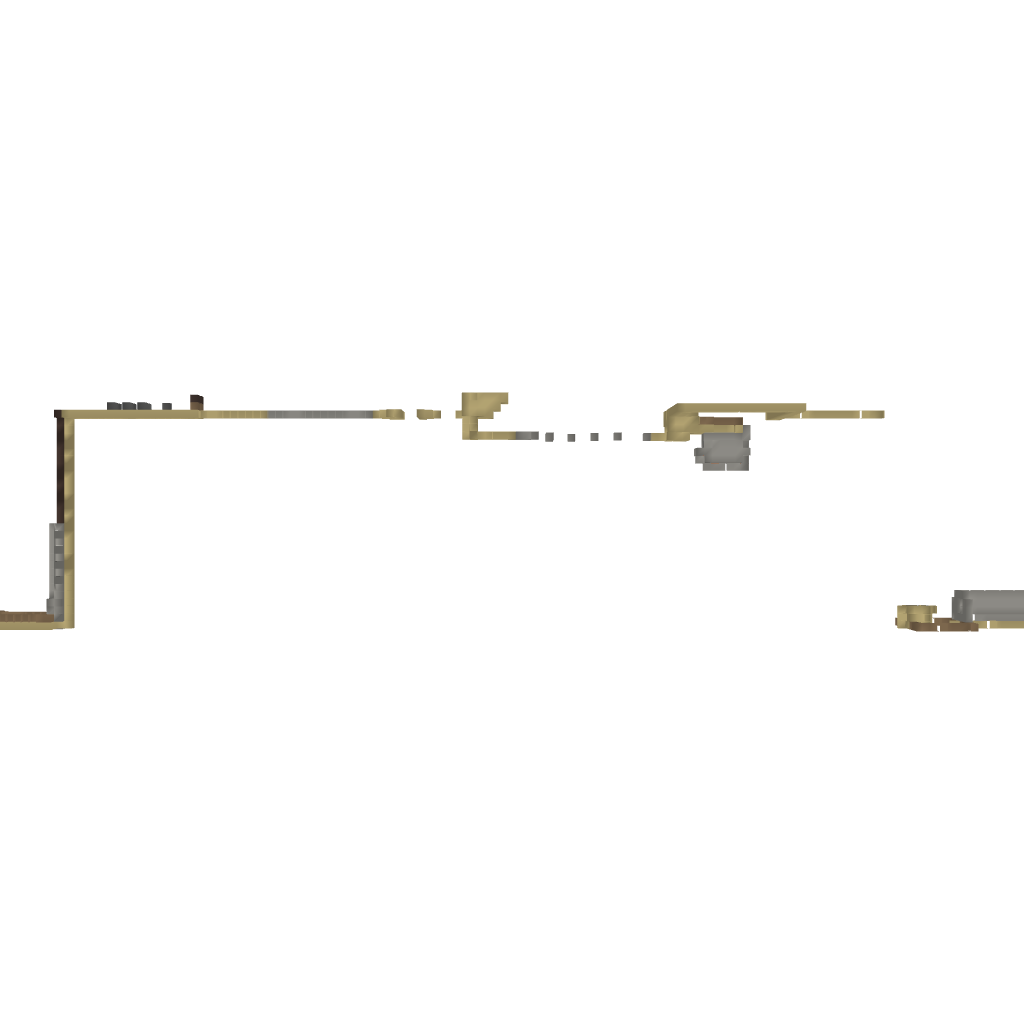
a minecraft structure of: Death Course